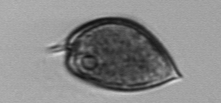
Label: Prorocentrum_micans